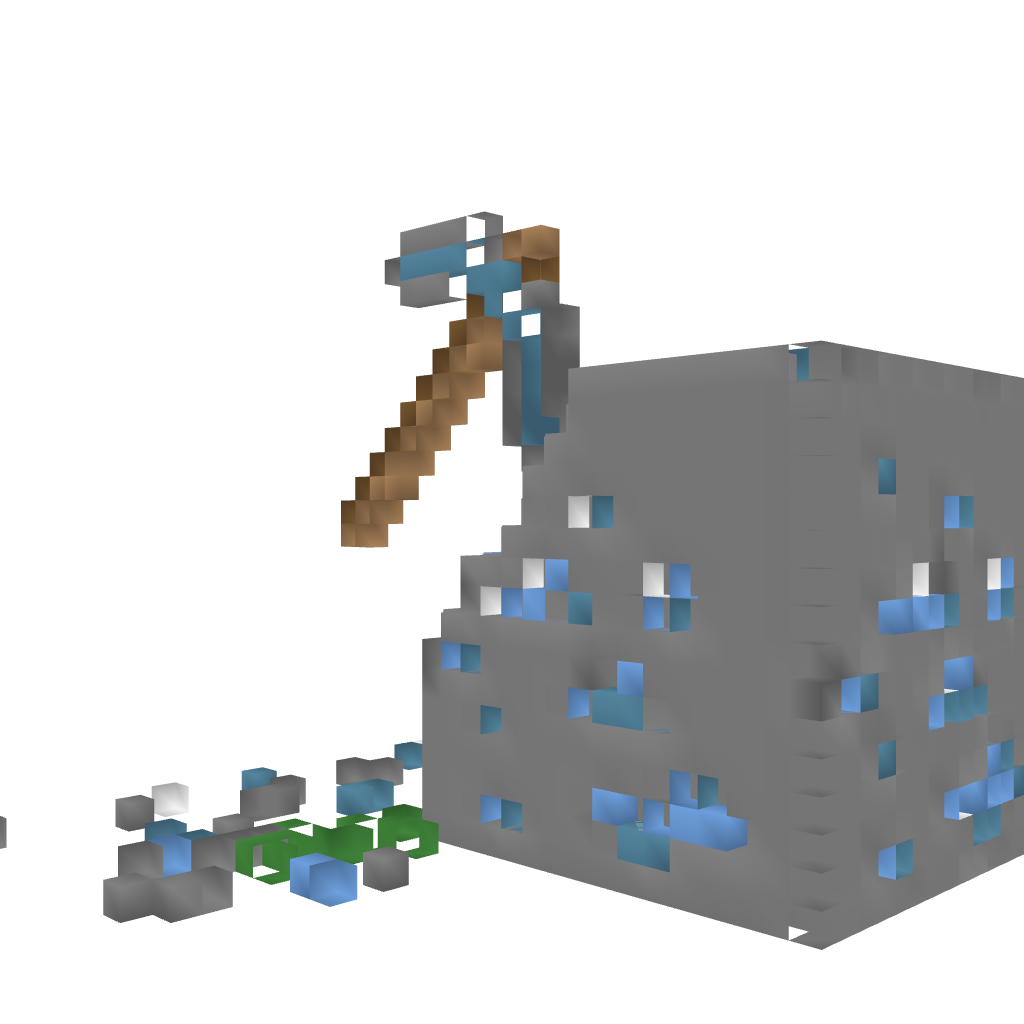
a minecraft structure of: Large Diamond Block bad low quality